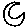
Label: moon